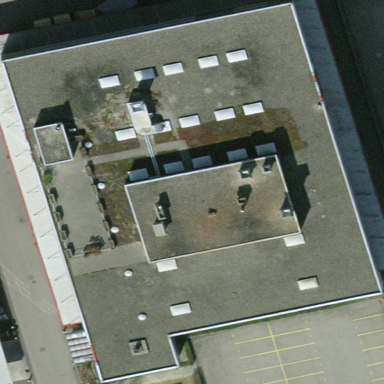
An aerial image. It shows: Industrial building.